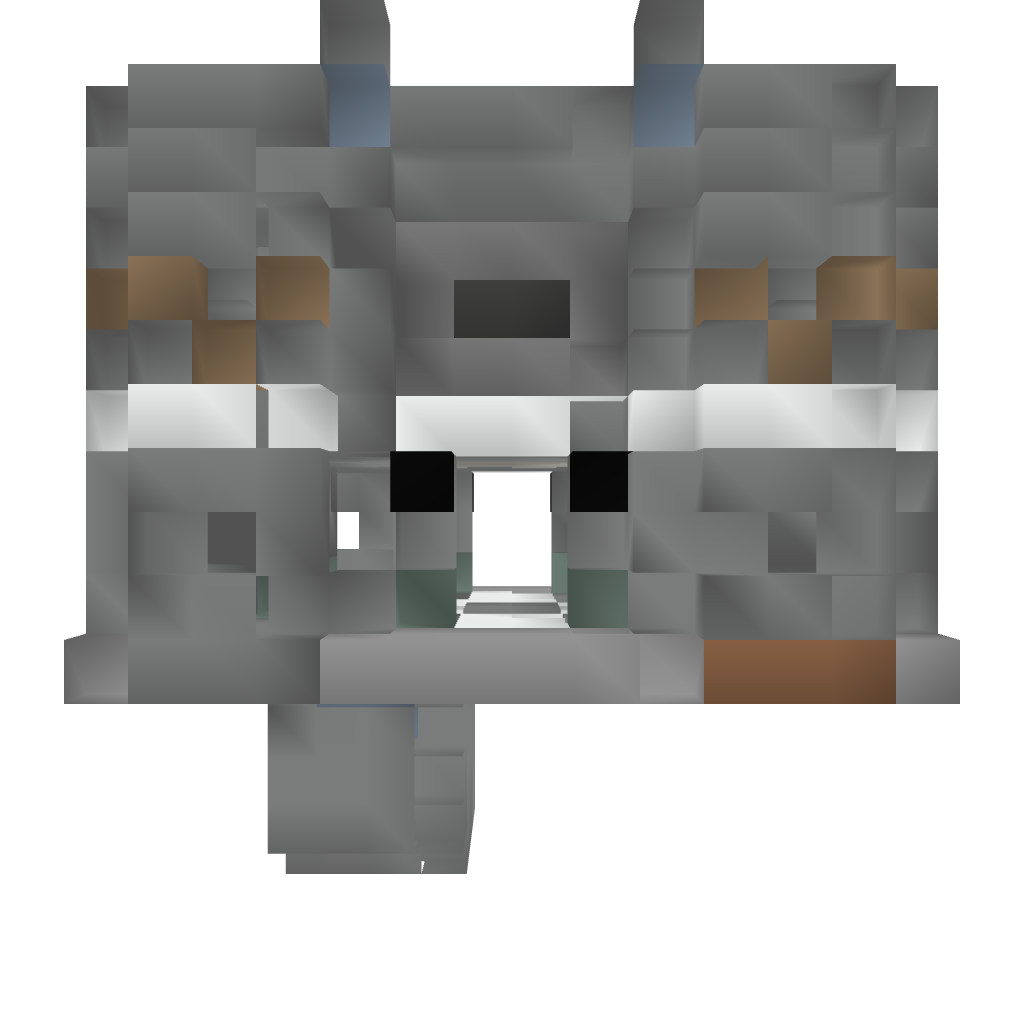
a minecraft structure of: PvP Tower [White]